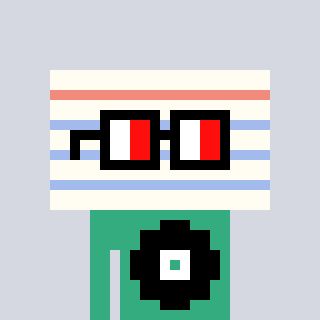
a pixel art character with square glasses with black frames and red eyes, a empty notebook page-shaped head and a teal-colored body on a cool background